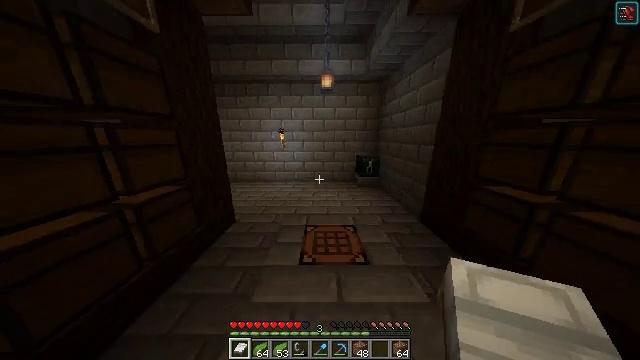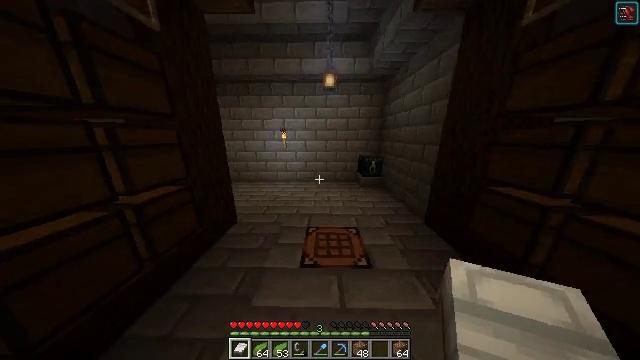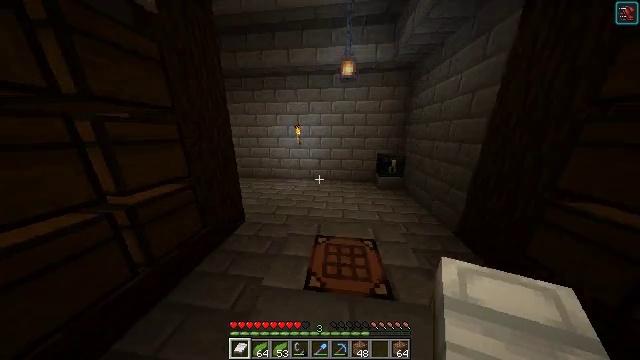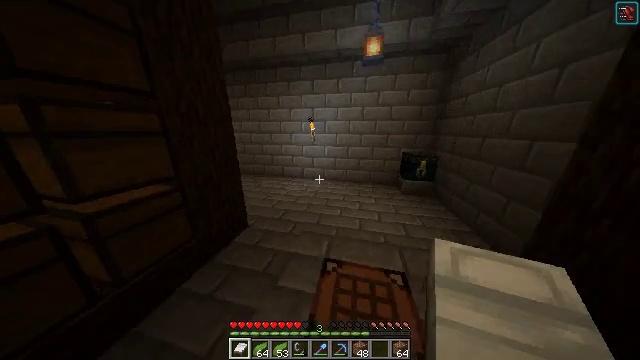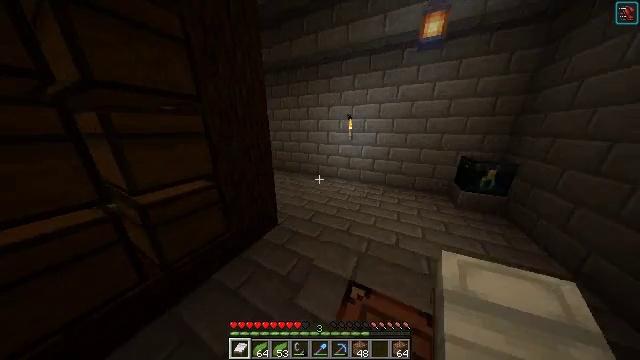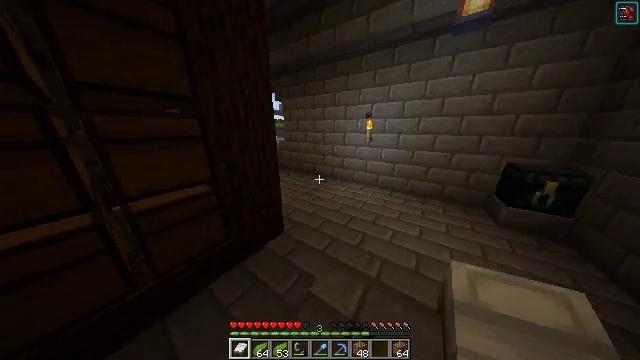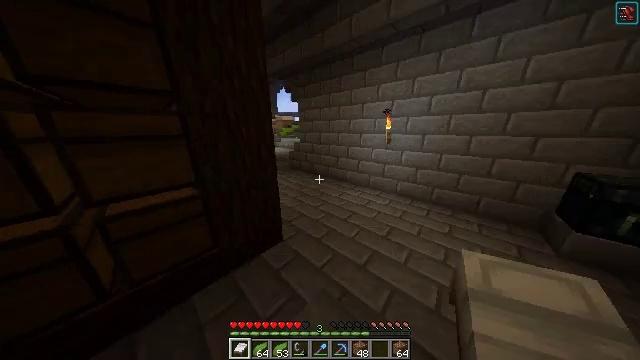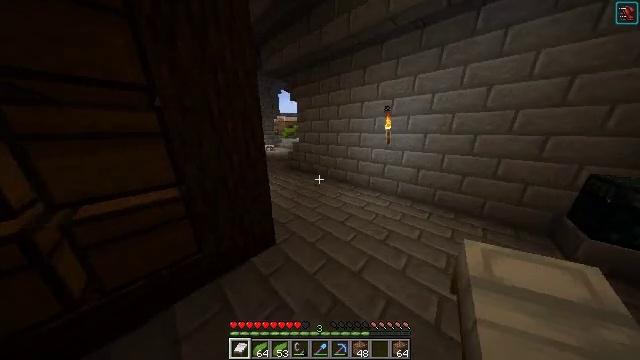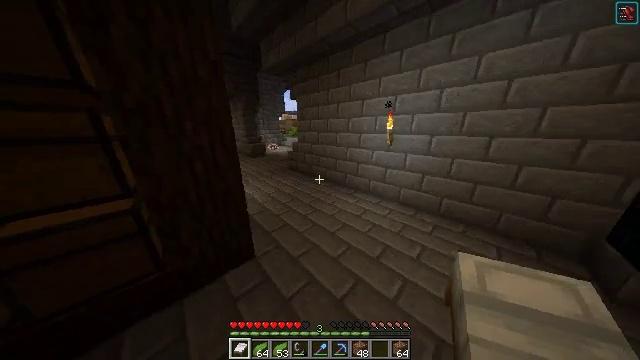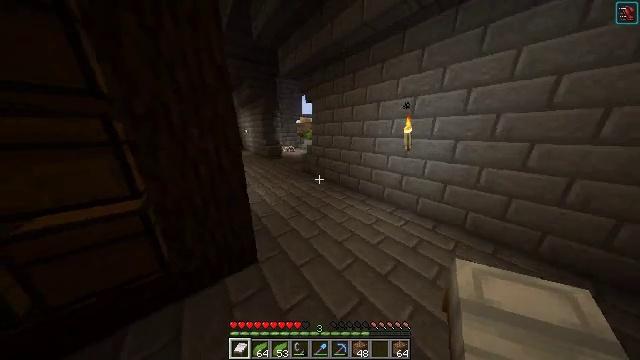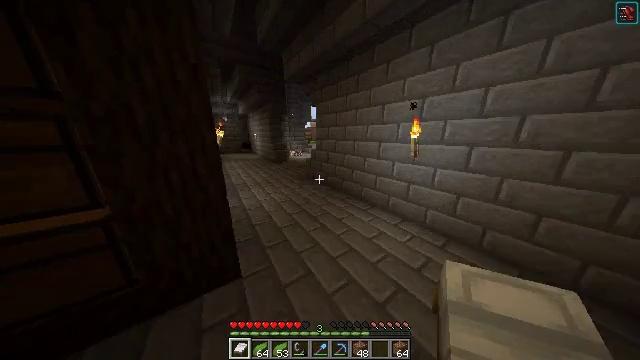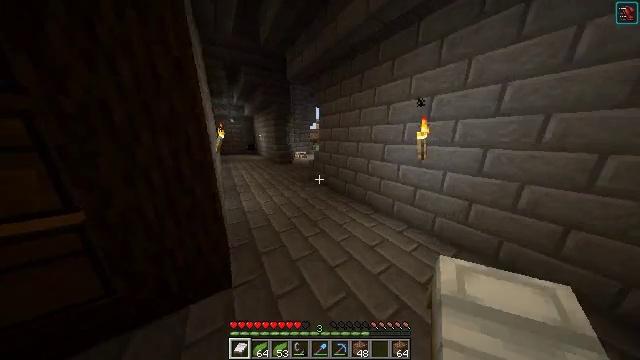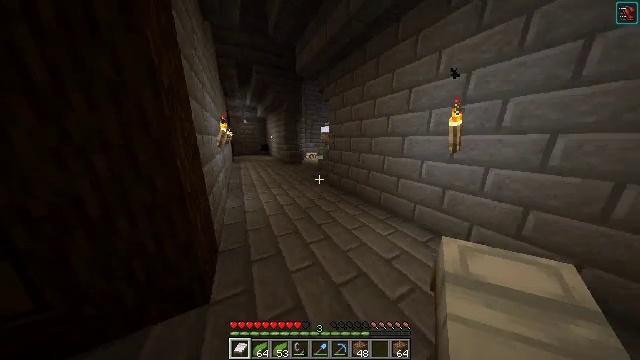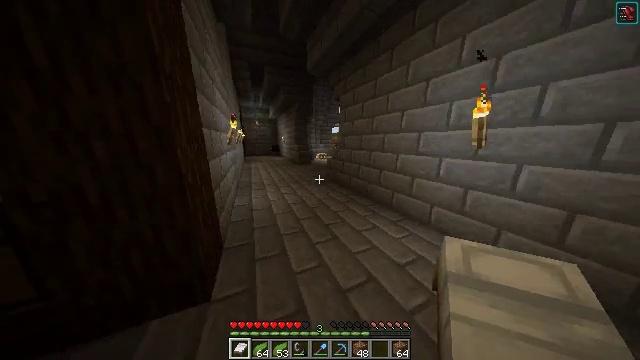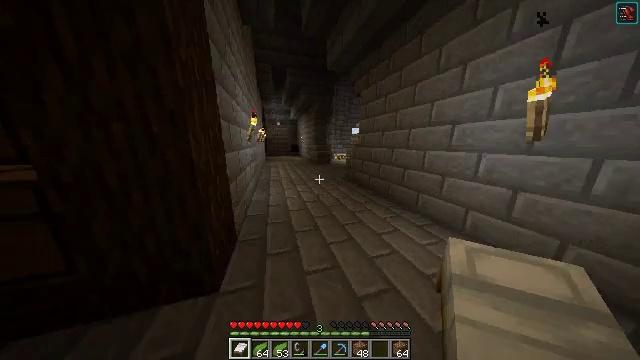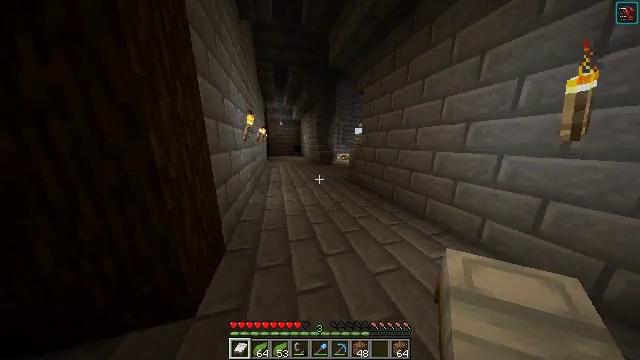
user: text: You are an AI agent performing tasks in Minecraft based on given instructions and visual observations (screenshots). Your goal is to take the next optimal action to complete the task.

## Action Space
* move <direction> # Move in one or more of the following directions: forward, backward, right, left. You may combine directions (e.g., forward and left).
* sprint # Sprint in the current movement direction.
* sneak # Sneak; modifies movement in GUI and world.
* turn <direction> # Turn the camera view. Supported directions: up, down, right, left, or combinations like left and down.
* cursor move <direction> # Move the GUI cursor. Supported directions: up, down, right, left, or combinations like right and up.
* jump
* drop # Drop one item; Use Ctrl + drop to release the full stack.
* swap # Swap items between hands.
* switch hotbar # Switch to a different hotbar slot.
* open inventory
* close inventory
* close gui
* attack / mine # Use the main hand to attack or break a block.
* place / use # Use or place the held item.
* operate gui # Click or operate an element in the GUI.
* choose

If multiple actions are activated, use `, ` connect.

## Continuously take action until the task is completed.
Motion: motion action
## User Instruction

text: Combat the slime.
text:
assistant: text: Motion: move forward
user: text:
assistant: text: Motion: move forward, turn left and down
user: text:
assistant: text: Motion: move forward, turn left and down
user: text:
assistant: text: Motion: move forward and move right, turn left
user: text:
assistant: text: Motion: move forward and move right, turn left
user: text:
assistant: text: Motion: move forward and move right, turn left
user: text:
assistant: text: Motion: move forward and move right
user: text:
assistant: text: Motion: move forward and move right, turn left
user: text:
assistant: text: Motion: move forward and move right, turn left and up
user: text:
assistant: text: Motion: move forward, turn left and up
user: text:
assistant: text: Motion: move forward, turn left
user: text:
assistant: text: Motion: move forward, turn left
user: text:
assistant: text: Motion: move forward, turn left
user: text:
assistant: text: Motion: move forward, turn left
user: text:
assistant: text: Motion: move forward, turn left
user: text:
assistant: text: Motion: move forward, turn left
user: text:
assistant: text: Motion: move forward
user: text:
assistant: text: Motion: move forward
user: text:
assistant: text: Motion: move forward, turn left
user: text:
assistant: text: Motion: move forward, turn left
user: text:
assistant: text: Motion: move forward
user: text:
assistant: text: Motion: move forward
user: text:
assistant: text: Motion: move forward
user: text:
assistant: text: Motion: move forward
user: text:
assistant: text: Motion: move forward
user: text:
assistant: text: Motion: move forward, turn right
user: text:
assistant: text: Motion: move forward, turn right
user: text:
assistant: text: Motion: move forward and move left, turn right
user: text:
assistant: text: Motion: move forward and move left, turn right
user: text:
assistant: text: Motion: move forward and move left, turn right